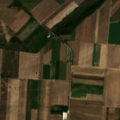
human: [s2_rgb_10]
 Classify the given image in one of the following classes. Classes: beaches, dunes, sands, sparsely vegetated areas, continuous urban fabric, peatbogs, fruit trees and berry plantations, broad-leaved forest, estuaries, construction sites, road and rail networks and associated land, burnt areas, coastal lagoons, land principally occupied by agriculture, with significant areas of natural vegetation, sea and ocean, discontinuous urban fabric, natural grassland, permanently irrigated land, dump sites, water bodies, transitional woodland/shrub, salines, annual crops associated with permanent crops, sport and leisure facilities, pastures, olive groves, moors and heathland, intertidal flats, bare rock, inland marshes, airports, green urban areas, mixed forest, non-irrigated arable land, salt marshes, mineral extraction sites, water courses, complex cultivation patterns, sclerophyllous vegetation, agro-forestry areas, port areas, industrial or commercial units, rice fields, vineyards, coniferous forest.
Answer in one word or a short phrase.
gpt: non-irrigated arable land, transitional woodland/shrub, inland marshes